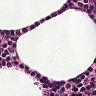
Metastatic tissue present: no